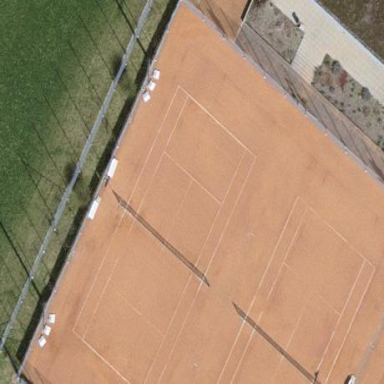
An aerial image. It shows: Tennis court on pitch designated for leisure land.